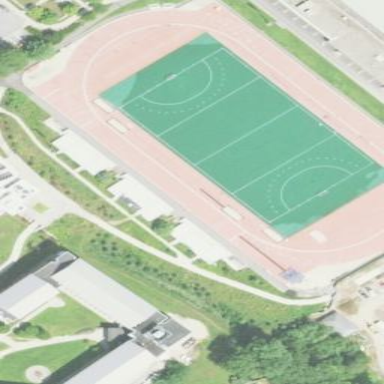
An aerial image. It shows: Tartan track designed for athletics activities such as long jump and triple jump.